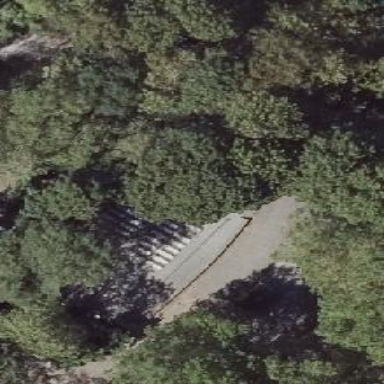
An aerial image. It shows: Theatre with paving stones surface.